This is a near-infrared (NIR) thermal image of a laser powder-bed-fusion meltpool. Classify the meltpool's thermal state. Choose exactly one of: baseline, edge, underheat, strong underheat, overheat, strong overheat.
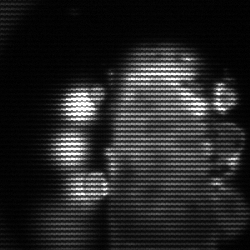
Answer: strong underheat